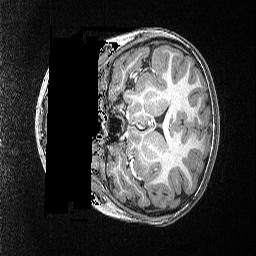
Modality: T1w
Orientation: coronal
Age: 70
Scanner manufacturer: siemens
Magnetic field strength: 3 T
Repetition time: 2.5 s
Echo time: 0.00347 s